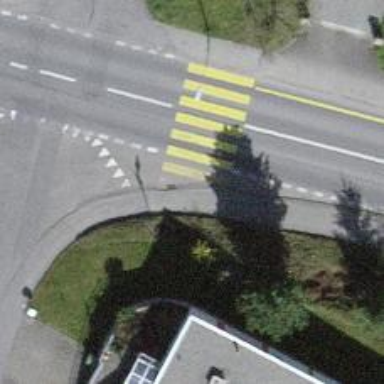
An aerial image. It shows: Kerb serving as barrier.